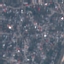
Land use / land cover class: Residential